Field crop: maize
Growth stage: 2
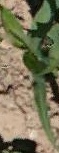
Species: maize